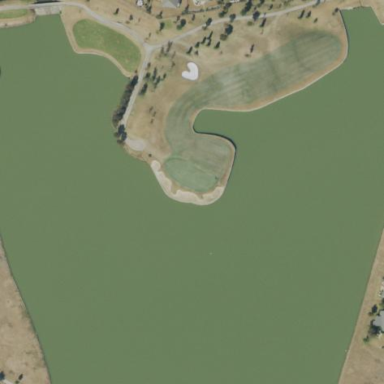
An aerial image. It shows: Water hazard on golf course. The hazard is natural water feature.